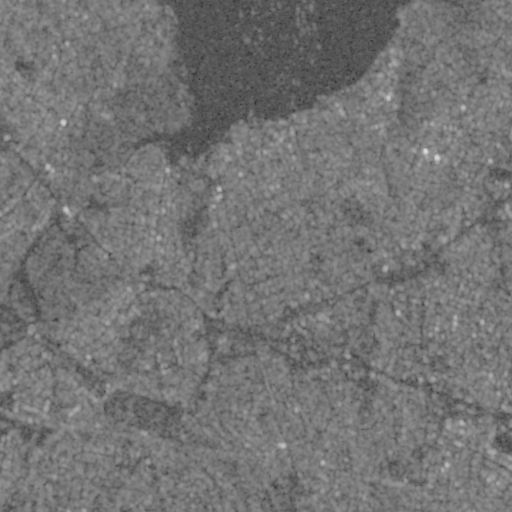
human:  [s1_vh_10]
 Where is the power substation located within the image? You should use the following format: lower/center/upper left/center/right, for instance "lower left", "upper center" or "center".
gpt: The power substation is located in the lower left of the image.
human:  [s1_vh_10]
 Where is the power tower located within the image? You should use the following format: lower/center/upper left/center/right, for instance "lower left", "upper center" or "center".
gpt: The power tower is located in the lower left of the image.
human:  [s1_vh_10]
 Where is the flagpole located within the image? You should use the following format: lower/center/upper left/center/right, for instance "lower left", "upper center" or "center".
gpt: The flagpole is located in the center right of the image.
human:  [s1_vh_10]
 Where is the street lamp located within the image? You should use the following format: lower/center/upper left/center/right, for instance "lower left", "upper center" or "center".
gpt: The street lamp is located in the upper right of the image.
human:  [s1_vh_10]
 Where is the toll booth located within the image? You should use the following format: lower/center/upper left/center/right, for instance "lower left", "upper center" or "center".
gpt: The toll booth is located in the lower left of the image.
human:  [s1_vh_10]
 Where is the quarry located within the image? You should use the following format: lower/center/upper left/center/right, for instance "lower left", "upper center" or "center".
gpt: There is no quarry in the image.

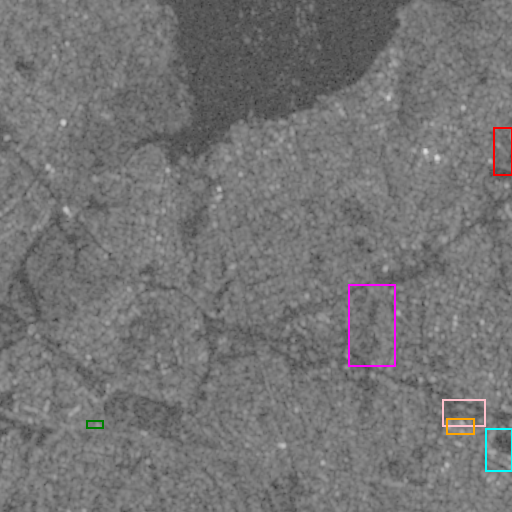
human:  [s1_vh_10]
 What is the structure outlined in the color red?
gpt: The structure outlined in red is a crop field.
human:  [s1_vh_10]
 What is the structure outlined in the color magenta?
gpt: The structure outlined in magenta is a park.
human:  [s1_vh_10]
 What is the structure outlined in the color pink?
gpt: The structure outlined in pink is a parking lot.
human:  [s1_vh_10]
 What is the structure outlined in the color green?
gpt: The structure outlined in green is a power substation.
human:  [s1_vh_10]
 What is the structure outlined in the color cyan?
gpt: The structure outlined in cyan is a building.
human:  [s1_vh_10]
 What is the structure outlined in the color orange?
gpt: The structure outlined in orange is a building.
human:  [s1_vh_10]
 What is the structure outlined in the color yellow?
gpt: There is no yellow outline.